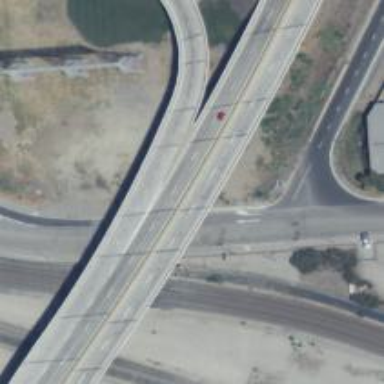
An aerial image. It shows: Viaduct bridge over motorway.